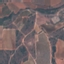
Label: PermanentCrop